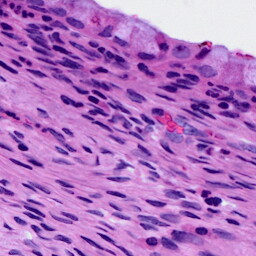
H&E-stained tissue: Cervix